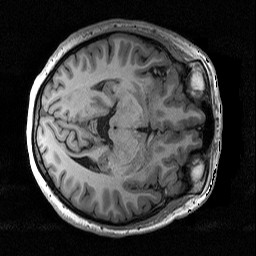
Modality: T1w
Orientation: axial